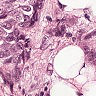
Metastatic tissue present: yes